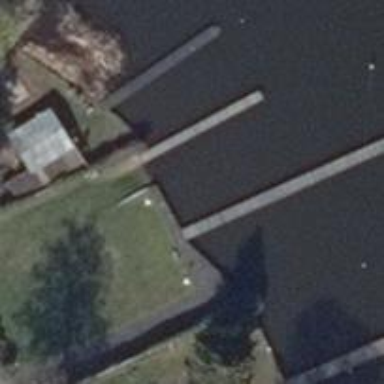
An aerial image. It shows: Man-made pier.